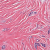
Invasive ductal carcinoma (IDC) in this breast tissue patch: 1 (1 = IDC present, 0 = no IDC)